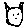
Label: cat